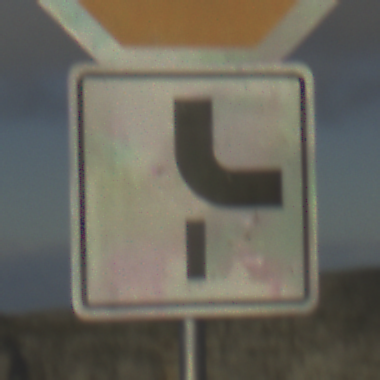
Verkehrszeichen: VerlaufVorfahrtsstrasse10
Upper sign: Stop
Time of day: SunriseSunset
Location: Outdoor (Nature)
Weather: PartlyCloudy
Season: NotSpecified
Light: Natural